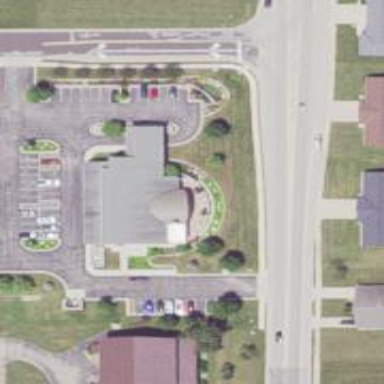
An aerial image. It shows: Clinic.